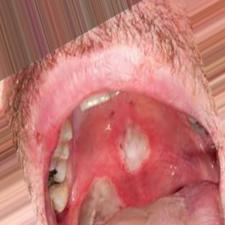
Condition: Mouth Ulcer